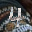
Label: 4